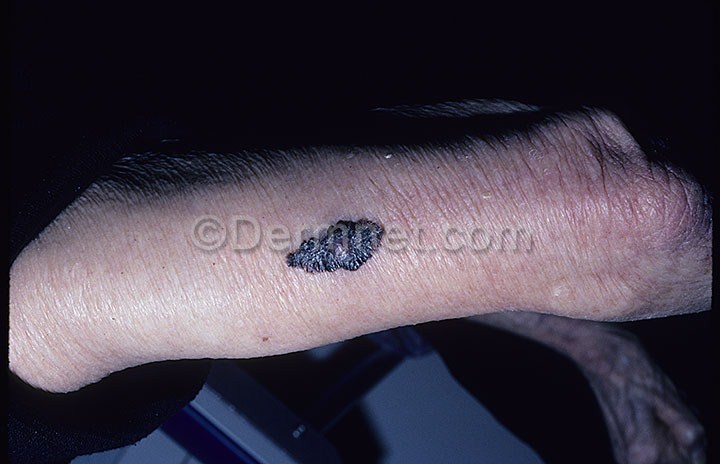
Disease: Melanoma Skin Cancer Nevi and Moles